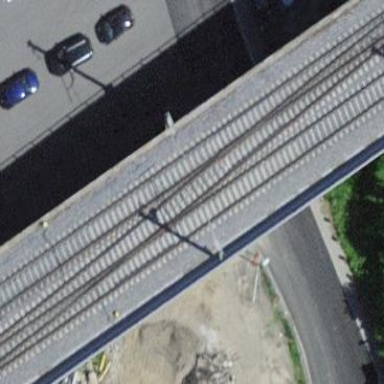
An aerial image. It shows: Man-made bridge.